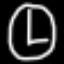
Label: clock